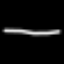
Label: line